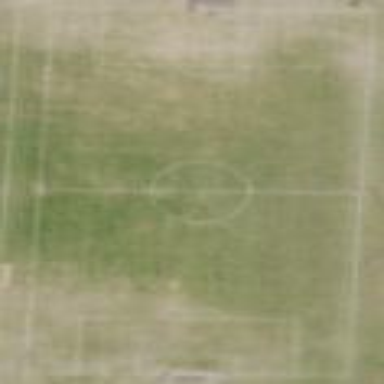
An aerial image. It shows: Soccer pitch for outdoor sports and leisure activities.